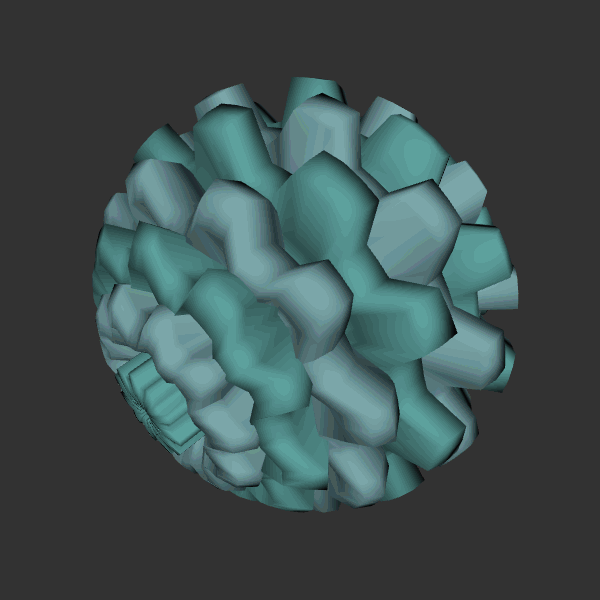
Background: dark